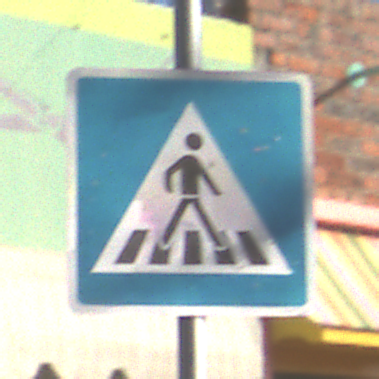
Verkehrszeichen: FussgaengerueberwegLinks
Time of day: MorningAfternoon
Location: Outdoor (Special)
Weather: PartlyCloudy
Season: NotSpecified
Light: Natural